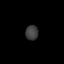
Tissue: lung
Cell type: Endothelial cells
Senescence score: 0.6273
Nuclear area (px): 186
Mean DAPI intensity: 62.054